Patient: sex M, age 42
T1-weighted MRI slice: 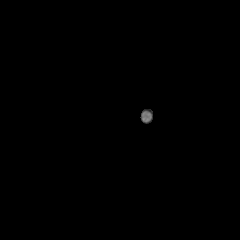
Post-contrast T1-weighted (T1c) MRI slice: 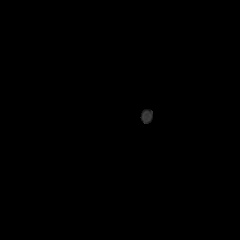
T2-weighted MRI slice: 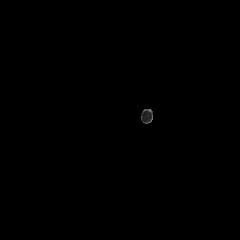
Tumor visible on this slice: no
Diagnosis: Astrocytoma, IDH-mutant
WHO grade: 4